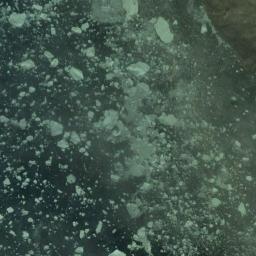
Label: sea_ice